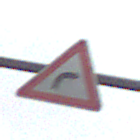
Verkehrszeichen: KurveRechts
Umgebung: Outdoor, Nature
Tageszeit: Midday
Wetter: Overcast
Licht: Natural
Jahreszeit: NotSpecified
Kontrast: LowContrast